Question: How much time, and what basic steps, are involved in integrating the Facebook's "Like This" feature into an existing e-commerce site?
Let's say we are only interested in the feature at the product details level and have approximately 5 different product details areas.
Thanks
Edit: Pic for anti-ambiguity protection:

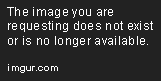
Answer: It really couldn't get much easier. Throw facebook's js in the header, and drop a '<fb:like>' tag in. Or, there's a '<iframe>' based solution that doesn't require a js include.
Examples of both are available via <URL>. Basic implementation should take under an hour. If you go all out, it might take a day at the outside.